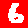
Digit: 6